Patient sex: F
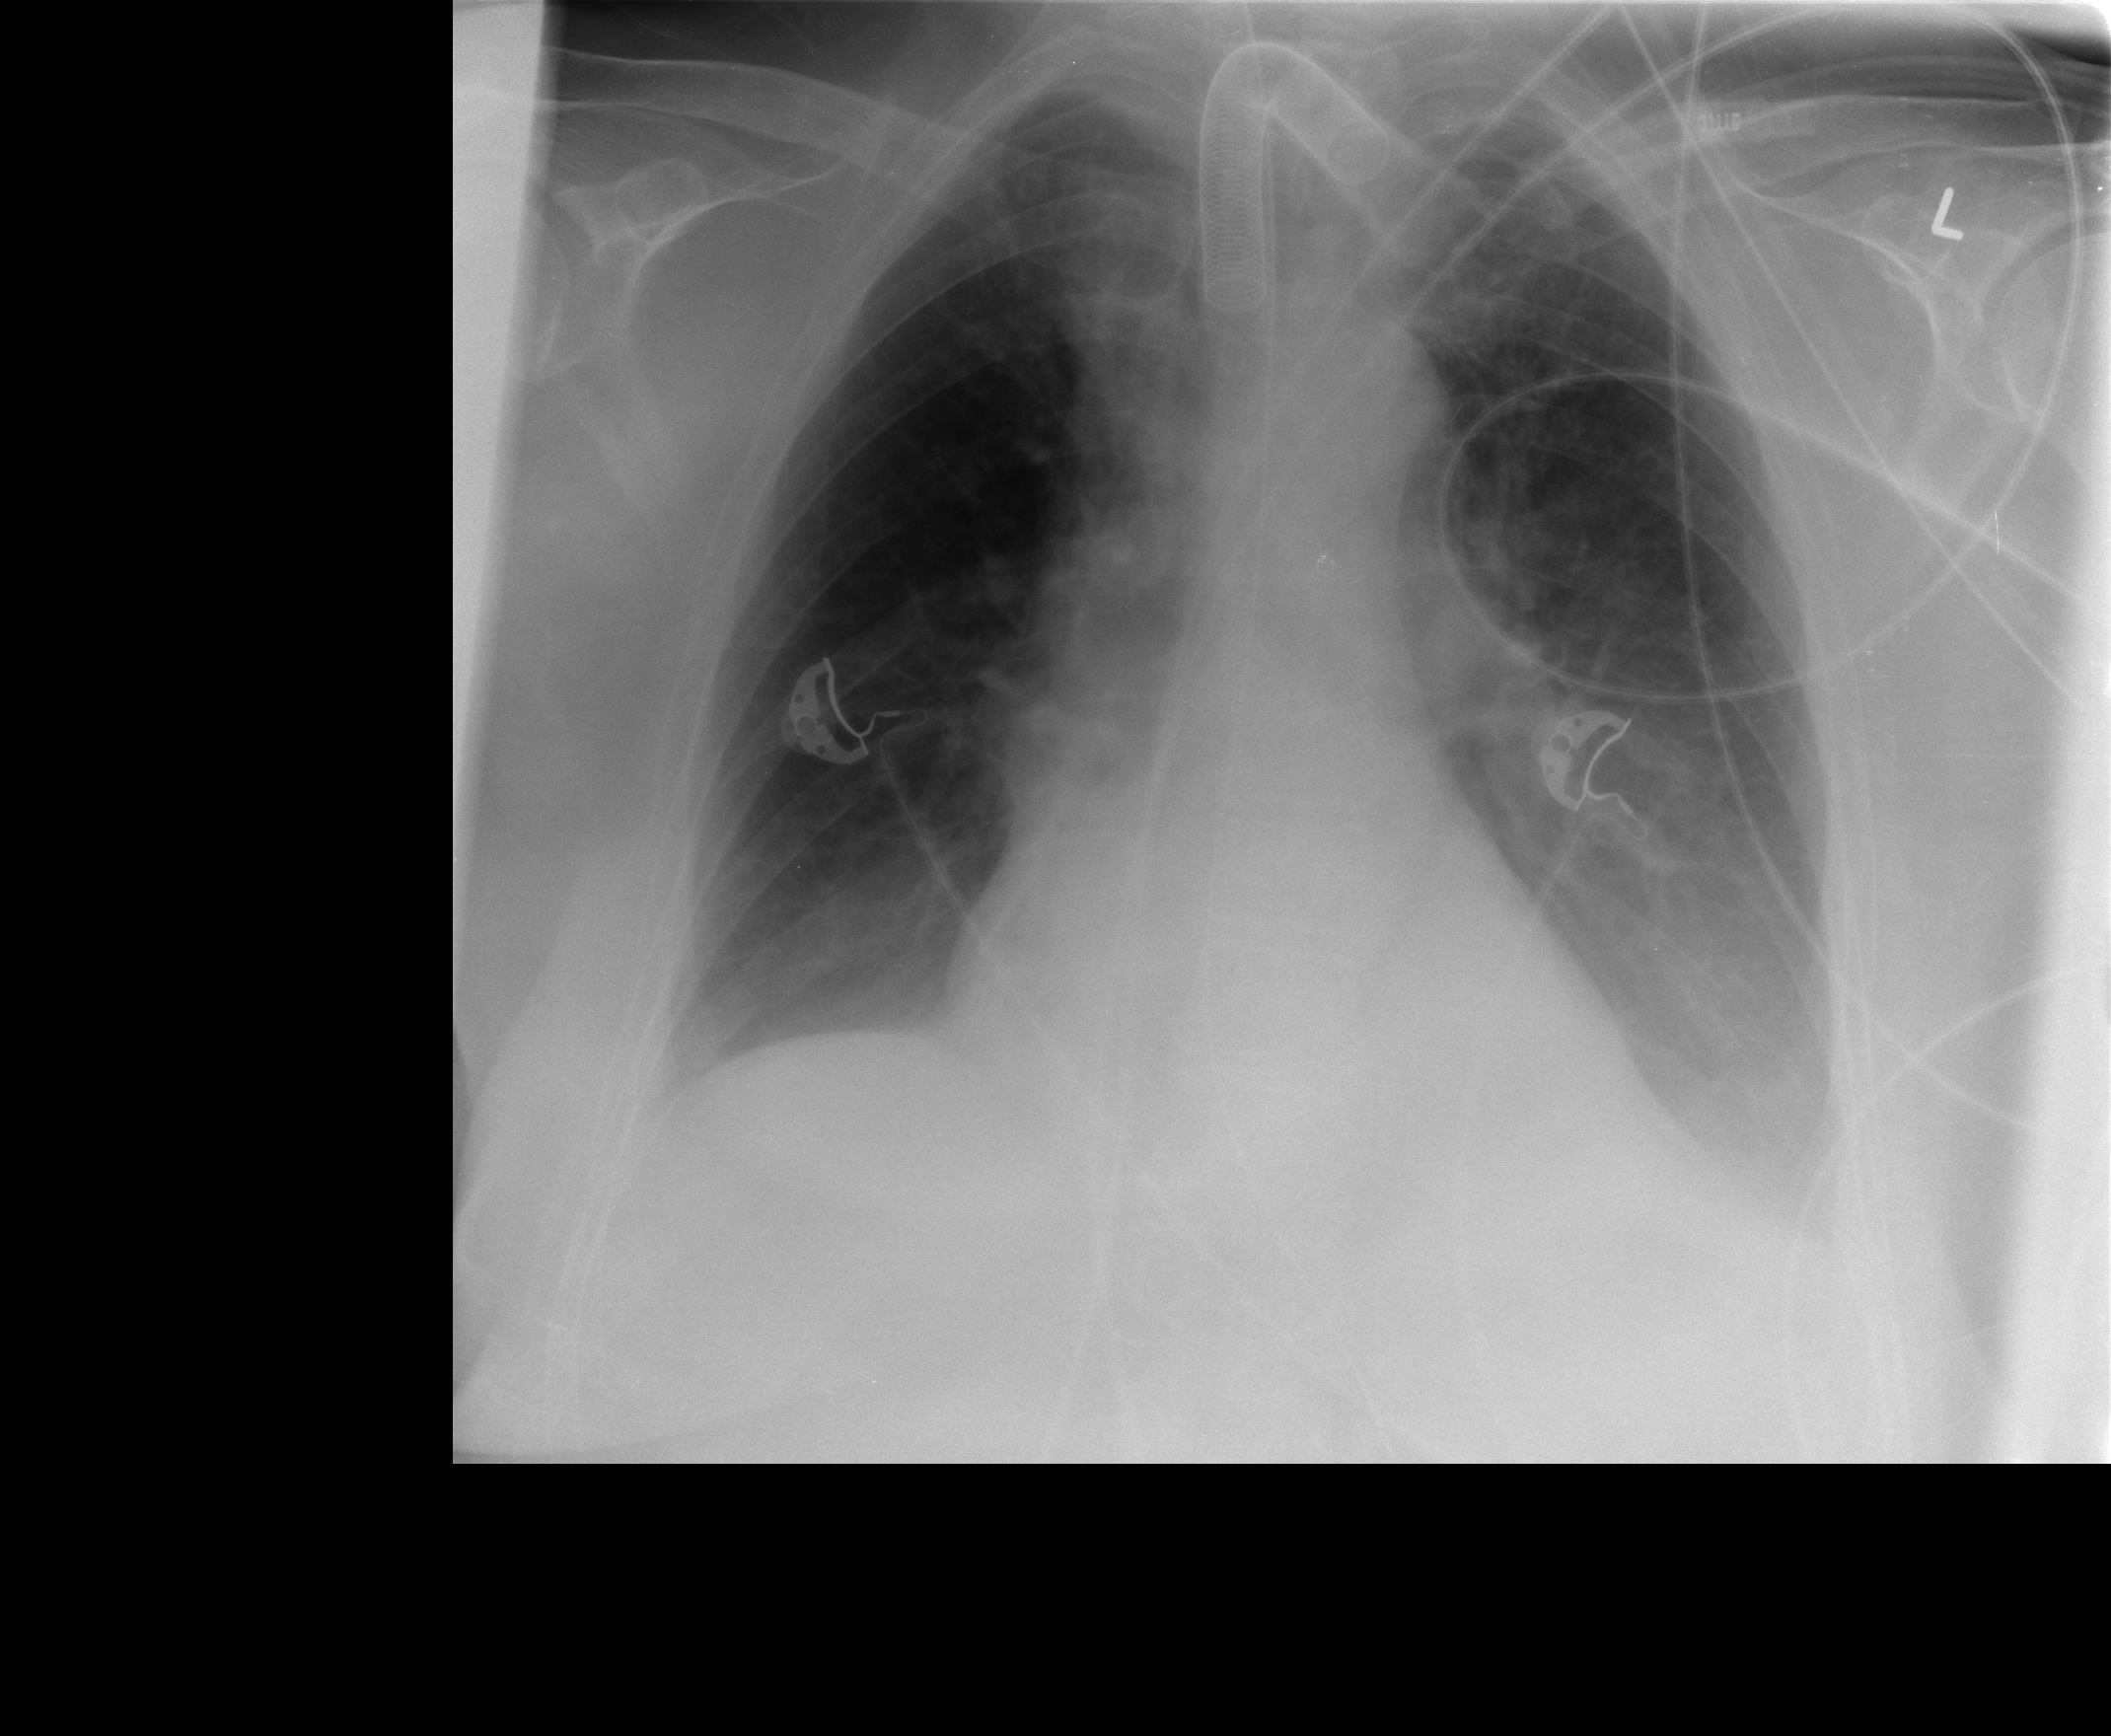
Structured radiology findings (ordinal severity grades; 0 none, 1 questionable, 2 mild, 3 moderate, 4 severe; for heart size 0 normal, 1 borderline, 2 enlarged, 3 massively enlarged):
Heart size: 0
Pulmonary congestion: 2
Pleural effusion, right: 1
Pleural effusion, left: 2
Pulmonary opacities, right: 0
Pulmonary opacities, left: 0
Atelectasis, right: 2
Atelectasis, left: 2